Question: I am trying to create cloud tags in html.I am able to create them using ul tag and applying css on them.Following is my cloud tag image:

Now i want effects like that, when i move my mouse to any of the text(i.e any cloud tag),say "Learn java" tag it should zoom out and when i move my mouse out of it it should go back to its place. I have seen this functionality on many websites.
following is my code in HTML file :
'''
<!DOCTYPE html PUBLIC "-//W3C//DTD XHTML 1.0 Transitional//EN" "http://www.w3.org/TR/xhtml1/DTD/xhtml1-transitional.dtd">
<html xmlns="http://www.w3.org/1999/xhtml">
<head>
<meta http-equiv="Content-Type" content="text/html; charset=UTF-8" />
<script src="http://ajax.googleapis.com/ajax/libs/jquery/1.10.2/jquery.min.js">
</script>
<script>
$(document).ready(function(){
$("#java").hover(function(){
alert("You entered on java cloud tag!");
},function);
});
</script>
<title>Css Globe: tag clouds</title>
<style>
body {
margin:0;
padding:0;
background:#e1e1e1;
font:80% Trebuchet MS, Arial, Helvetica, sans-serif;
color:#555;
line-height:180%;
}
a{color:#3c70d0;}
h1{
font-size:180%;
font-weight:normal;
margin:0 20px;
padding:1em 0;
}
h2{
font-size:160%;
font-weight:normal;
}
h3{
font-size:140%;
font-weight:normal;
}
img{border:none;}
pre{
display:block;
font:12px "Courier New", Courier, monospace;
padding:10px;
border:1px solid #bae2f0;
background:#e3f4f9;
margin:.5em 0;
width:500px;
}
#container{
margin:0 auto;
text-align:left;
width:700px;
background:#fff;
}
#main{
float:right;
display:inline;
width:380px;
margin-left:20px;
}
#side{
float:left;
display:inline;
width:260px;
margin-left:20px;
}
#footer{
clear:both;
padding:1em 0;
margin:0 20px;
}
/* Tag cloud */
.tags ul{
margin:1em 0;
padding:.5em 10px;
text-align:center;
background:#71b5e9 url(bg_tags.gif) repeat-x;
}
.cld{
height:100px;
width:400px;
}
.tags li{
margin:0;
padding:0;
list-style:none;
display:inline;
}
.tags li a{
text-decoration:none;
color:#fff;
padding:0 2px;
}
.tags li a:hover{
color:#cff400;
}
.tag1{font-size:100%;}
.tag2{font-size:120%;}
.tag3{font-size:140%;}
.tag4{font-size:160%;}
.tag5{font-size:180%;}
/* alternative layout */
.tags .alt{
text-align:left;
padding:0;
background:none;
}
.tags .alt li{
padding:2px 10px;
background:#efefef;
display:block;
}
.tags .alt .tag1,
.tags .alt .tag2,
.tags .alt .tag3,
.tags .alt .tag4,
.tags .alt .tag5{font-size:100%;}
.tags .alt .tag1{background:#7cc0f4;}
.tags .alt .tag2{background:#67abe0;}
.tags .alt .tag3{background:#4d92c7;}
.tags .alt .tag4{background:#3277ad;}
.tags .alt .tag5{background:#266ca2;}
/* // Tag cloud */
</style>
<script type="text/javascript" src="js/jquery.js"></script>
<script type="text/javascript">
</script>
</head>
<body> <!--******************************************************************************-->>
<div id="container">
<script type="text/javascript" src="http://cssglobe.com/ads/blogsponsor.js"></script>
<div id="side">
<h2>Side column (Tag Cloud)</h2>
<div class="tags">
<ul class="cld">
<li class="tag1" id="java"><a href="https://www.google.com">Learn java</a></li>
<li class="tag2"><a href="#">Find Markets</a></li>
<li class="tag3"><a href="#">sitemap</a></li>
<li class="tag2"><a href="#">Sales</a></li>
<li class="tag4"><a href="#">Gohome</a></li>
<li class="tag1"><a href="#">Movies</a></li>
<li class="tag1"><a href="#">It Jobz</a></li>
<li class="tag5"><a href="#">Gym</a></li>
<li class="tag2"><a href="#">Sea food</a></li>
<li class="tag1"><a href="#">Hospital</a></li>
<li class="tag3"><a href="#">Smart phone</a></li>
<li class="tag4"><a href="#">Pizza </a></li>
<li class="tag1"><a href="#">Aerobics</a></li>
<li class="tag5"><a href="#">Electronics</a></li>
<li class="tag1"><a href="#">Anti-Virus</a></li>
<li class="tag2"><a href="#">Travel</a></li>
</ul>
</div>
</div>
</div>
</body>
</html>
'''
,So please give some solution to achive this.
Thank you in advance.
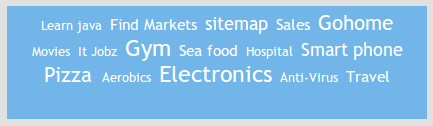
Answer: - <URL>
'''
.tags ul li {
-moz-transition: font-size 0.2s;
-webkit-transition: font-size 0.2s;
transition: font-size 0.2s;
}
'''
'''
$(document).ready(function(){
$("#java").hover(function(){
$(this).css({'fontSize': '150%'});
}, function(){
$(this).css({'fontSize': '100%'});
});
});
'''
Adjust sizes/timings/etc as appropriate.
Cheers.